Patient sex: F
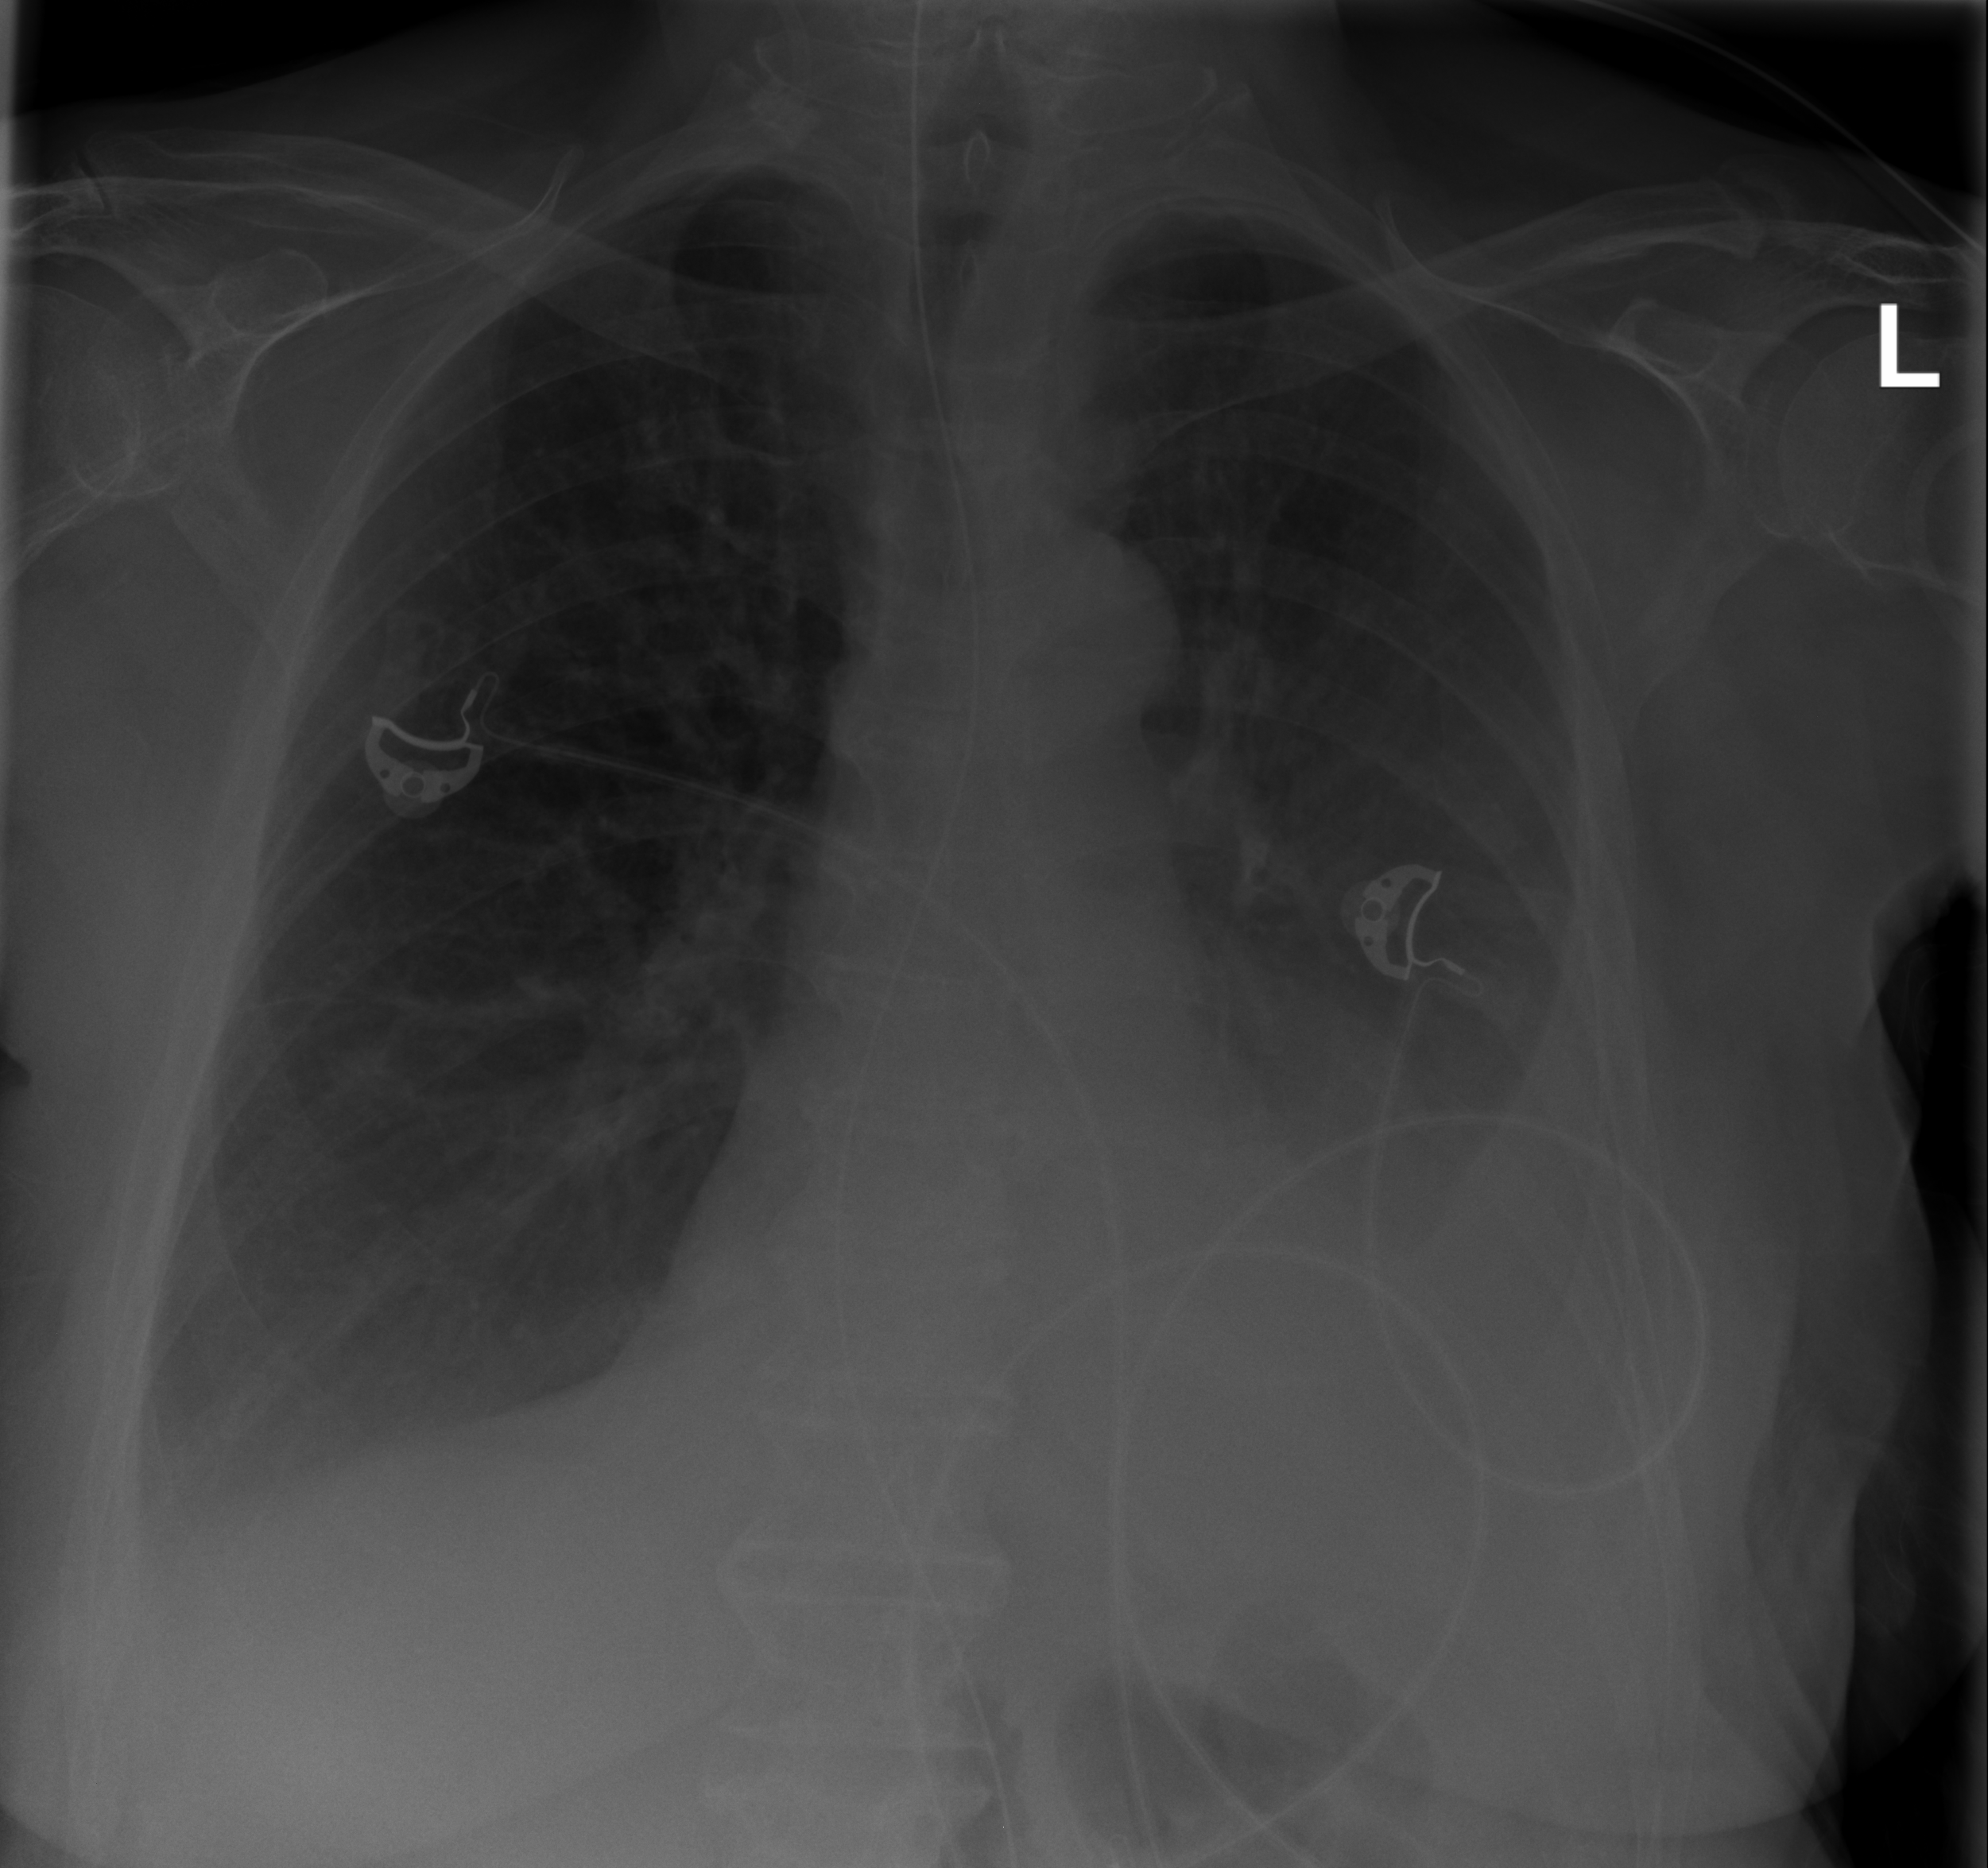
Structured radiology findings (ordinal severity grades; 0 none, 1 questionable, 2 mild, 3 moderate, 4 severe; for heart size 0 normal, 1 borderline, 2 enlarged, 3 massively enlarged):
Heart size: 0
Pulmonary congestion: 0
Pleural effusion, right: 2
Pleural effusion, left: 3
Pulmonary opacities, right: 0
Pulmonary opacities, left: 0
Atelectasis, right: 2
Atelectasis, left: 2